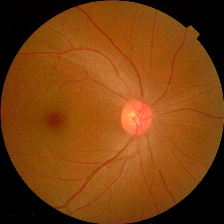
Diabetic retinopathy grade: No DR